Question: How can I get this to appear from an action within an app? I have tried searching google but not find anything about it and not sure what is would even be called. Any advice or links to tutorials would be great.

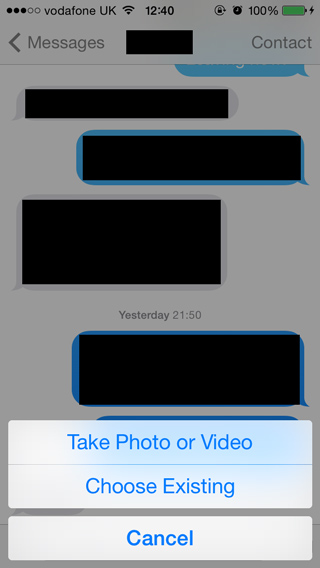
Answer: It is a UIActionSheet. See <URL>.